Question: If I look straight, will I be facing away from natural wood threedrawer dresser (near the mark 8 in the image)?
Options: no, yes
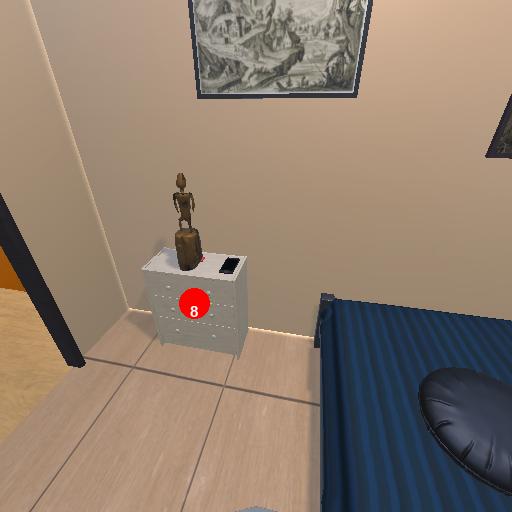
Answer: no